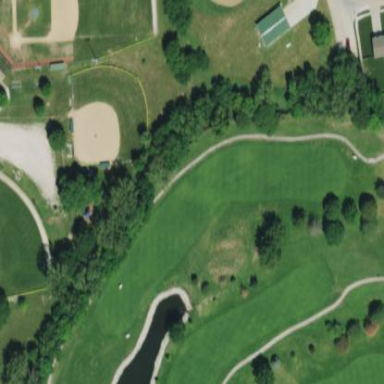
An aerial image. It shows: Grassy area designated as golf fairway.